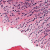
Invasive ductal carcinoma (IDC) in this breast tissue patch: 0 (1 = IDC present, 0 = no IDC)